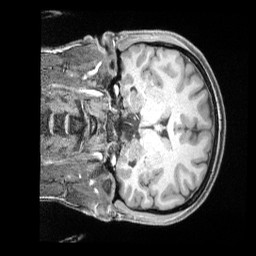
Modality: T1w
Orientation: coronal
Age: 35
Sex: female
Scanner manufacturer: siemens
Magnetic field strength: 3 T
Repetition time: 2 s
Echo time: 0.00211 s